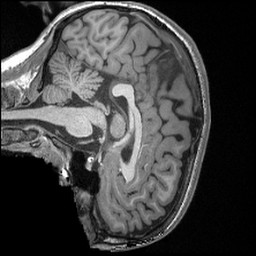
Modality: T1w
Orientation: sagittal